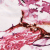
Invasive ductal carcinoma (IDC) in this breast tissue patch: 0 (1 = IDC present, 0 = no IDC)